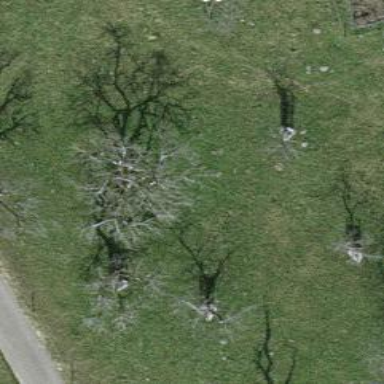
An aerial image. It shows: Single tag "natural: tree."